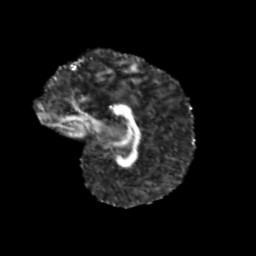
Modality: FA
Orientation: sagittal
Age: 9
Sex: male
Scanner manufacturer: siemens
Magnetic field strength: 3 T
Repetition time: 3.8 s
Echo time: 0.07 s